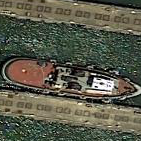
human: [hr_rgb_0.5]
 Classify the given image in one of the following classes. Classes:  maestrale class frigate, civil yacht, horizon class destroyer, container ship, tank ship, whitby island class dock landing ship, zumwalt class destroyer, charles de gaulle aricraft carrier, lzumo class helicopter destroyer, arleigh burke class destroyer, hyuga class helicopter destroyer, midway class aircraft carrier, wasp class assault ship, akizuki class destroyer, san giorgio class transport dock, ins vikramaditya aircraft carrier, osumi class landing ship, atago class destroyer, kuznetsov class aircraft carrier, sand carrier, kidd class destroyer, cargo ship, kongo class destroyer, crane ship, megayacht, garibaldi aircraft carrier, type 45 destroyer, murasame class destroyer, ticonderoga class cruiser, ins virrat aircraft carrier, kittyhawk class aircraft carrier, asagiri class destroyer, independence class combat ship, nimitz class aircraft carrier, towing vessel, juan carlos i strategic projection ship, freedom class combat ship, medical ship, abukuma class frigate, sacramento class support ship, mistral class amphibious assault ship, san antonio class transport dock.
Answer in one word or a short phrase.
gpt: Towing vessel